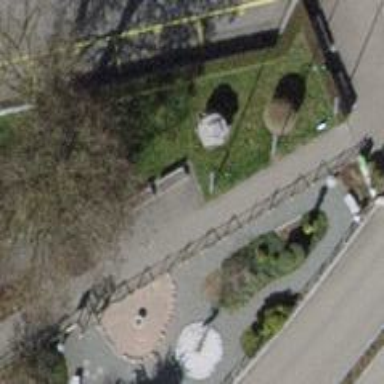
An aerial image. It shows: Brown bench.